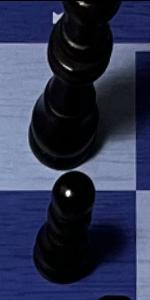
Label: Pawn_Black